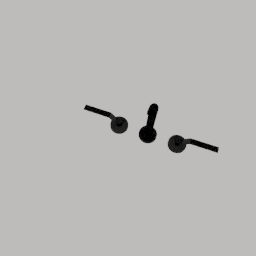
Label: appliances